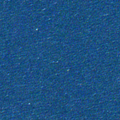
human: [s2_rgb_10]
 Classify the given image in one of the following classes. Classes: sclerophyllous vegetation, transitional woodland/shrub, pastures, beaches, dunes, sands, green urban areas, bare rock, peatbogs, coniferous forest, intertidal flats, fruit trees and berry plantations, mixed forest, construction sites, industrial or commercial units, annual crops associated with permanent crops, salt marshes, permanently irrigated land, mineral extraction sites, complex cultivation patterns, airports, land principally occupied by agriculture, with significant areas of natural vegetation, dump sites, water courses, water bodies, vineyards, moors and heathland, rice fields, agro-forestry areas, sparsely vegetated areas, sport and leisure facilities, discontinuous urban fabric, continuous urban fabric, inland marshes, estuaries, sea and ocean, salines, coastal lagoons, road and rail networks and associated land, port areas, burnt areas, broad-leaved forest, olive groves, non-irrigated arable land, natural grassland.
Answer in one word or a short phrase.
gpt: sea and ocean